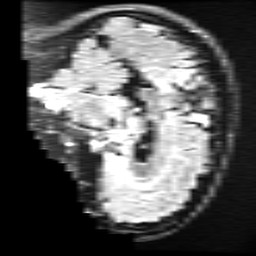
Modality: FLAIR
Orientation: sagittal
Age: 32
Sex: female
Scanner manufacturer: ge
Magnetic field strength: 3 T
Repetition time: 11 s
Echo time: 0.1497 s